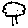
Label: tree